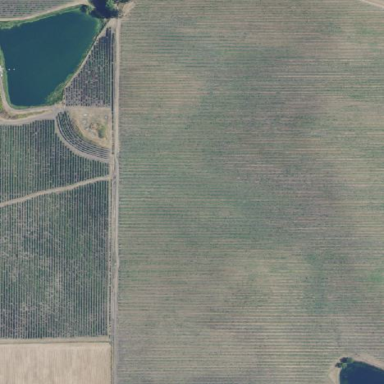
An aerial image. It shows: Vineyard with grape crops.